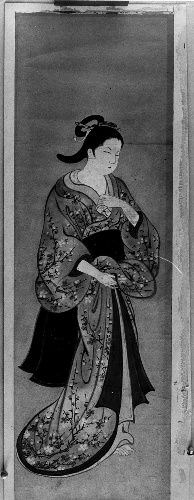
Date: 18th–19th century
Object type: Hanging scroll
Classification: Paintings
Medium: Hanging scroll; ink and color on paper
Culture: Japan
Period: Edo period (1615–1868)
Dimensions: 27 7/16 x 8 1/2 in. (69.7 x 21.6 cm)
Department: Asian Art
Credit line: Gift of Mrs. Henry J. Bernheim, 1945
Accession year: 1945
Repository: Metropolitan Museum of Art, New York, NY
Tags: Women